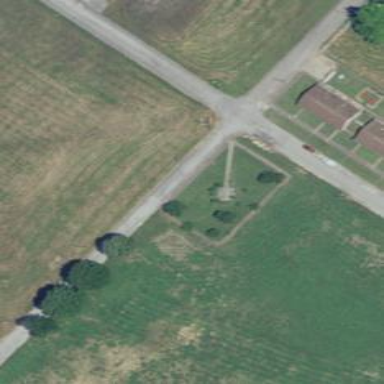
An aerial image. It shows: Memorial site with historic significance.